Field crop: maize
Growth stage: 2
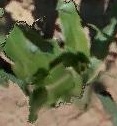
Species: maize